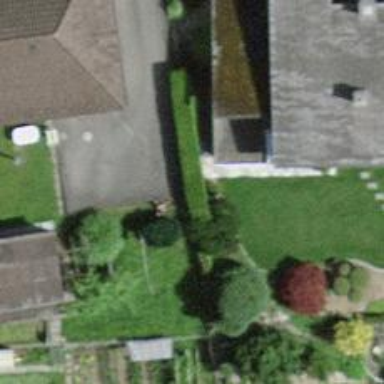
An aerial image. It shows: Hedge acting as barrier.